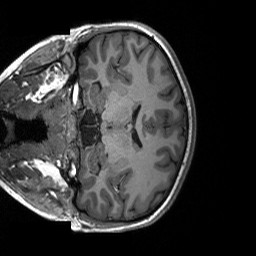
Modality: T1w
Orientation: coronal
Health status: ill
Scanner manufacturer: siemens
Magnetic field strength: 3 T
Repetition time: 2.3 s
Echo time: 0.00226 s